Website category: sports
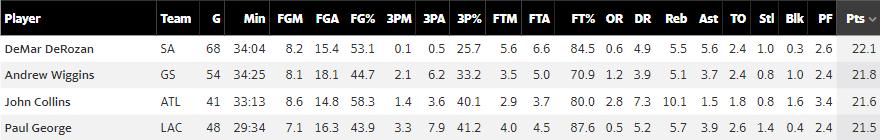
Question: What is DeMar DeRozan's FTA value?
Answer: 6.6

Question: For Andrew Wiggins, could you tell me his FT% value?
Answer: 70.9

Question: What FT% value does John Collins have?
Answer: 80.0

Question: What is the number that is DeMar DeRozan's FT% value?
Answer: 84.5

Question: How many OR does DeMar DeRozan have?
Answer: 0.6

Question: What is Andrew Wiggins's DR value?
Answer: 3.9

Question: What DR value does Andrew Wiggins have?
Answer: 3.9

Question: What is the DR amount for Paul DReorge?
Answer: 5.2

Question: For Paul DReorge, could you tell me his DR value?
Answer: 5.2

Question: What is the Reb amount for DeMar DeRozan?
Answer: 5.5

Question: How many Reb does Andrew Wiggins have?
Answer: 5.1

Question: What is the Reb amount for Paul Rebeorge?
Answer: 5.7

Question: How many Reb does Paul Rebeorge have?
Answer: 5.7

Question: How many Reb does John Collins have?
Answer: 10.1

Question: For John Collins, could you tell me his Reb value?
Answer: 10.1

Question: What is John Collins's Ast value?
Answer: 1.5

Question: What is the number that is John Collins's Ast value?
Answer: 1.5

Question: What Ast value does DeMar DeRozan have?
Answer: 5.6

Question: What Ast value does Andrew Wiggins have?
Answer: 3.7

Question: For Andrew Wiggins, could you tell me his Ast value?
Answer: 3.7

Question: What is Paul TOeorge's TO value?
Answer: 2.6

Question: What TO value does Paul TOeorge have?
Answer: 2.6

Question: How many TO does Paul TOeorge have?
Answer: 2.6

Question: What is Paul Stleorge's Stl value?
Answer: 1.4

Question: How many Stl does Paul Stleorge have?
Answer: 1.4

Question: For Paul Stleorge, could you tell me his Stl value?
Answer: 1.4

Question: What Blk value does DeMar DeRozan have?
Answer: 0.3

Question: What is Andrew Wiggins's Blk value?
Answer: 1.0

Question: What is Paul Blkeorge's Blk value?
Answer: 0.4

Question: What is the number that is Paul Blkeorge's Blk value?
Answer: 0.4

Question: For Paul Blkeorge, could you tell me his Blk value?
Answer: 0.4

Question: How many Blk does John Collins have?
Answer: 1.6

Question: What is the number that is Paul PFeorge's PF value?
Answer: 2.4

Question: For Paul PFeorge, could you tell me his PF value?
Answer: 2.4

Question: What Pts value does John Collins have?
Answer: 21.6

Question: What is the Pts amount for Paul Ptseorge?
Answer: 21.5

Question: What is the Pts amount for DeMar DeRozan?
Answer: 22.1